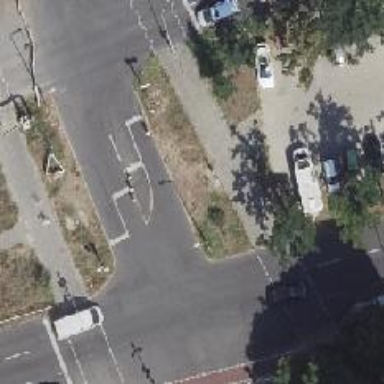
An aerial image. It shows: Road with traffic signals.